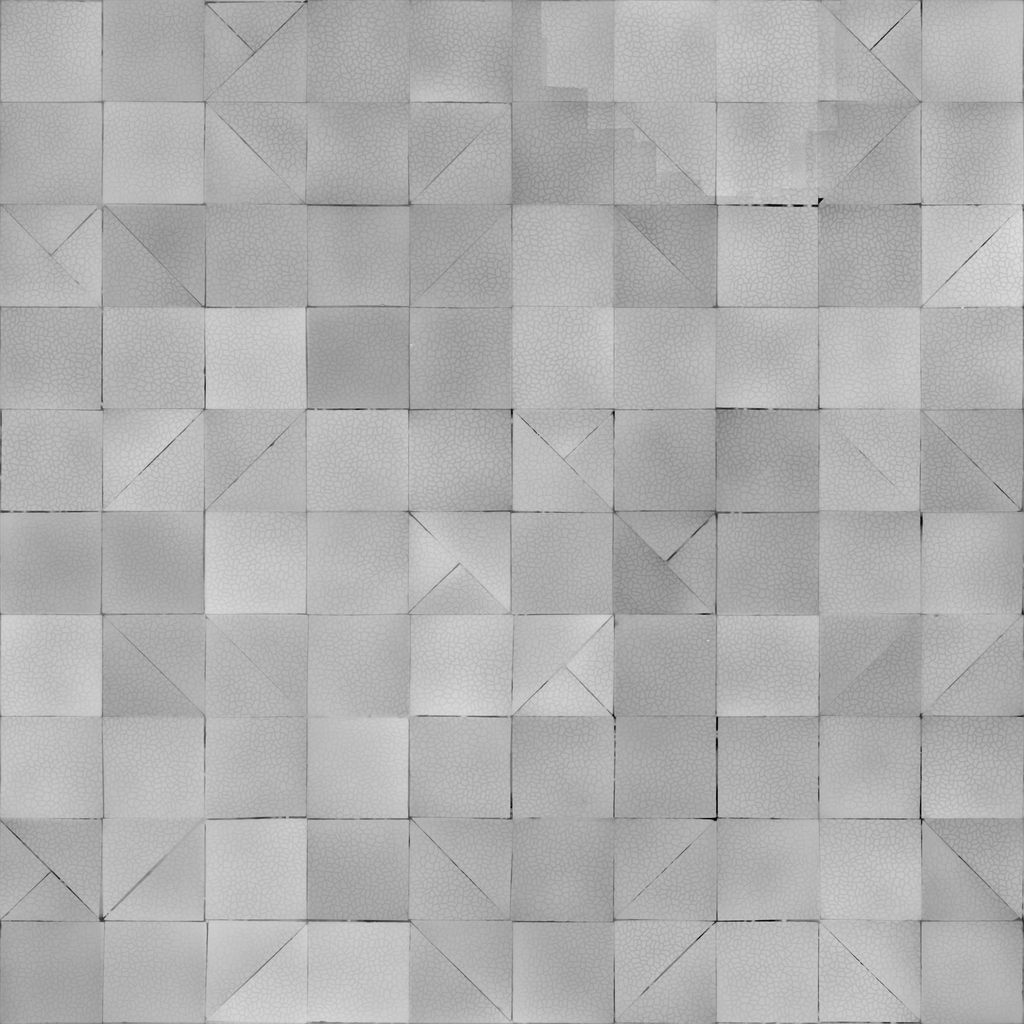
Texture map type: Displacement